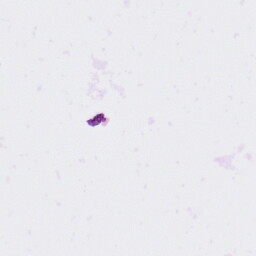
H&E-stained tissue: Ovarian